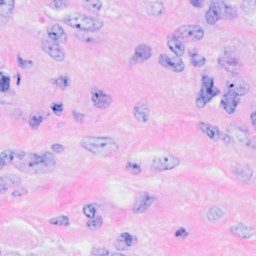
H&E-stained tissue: Breast